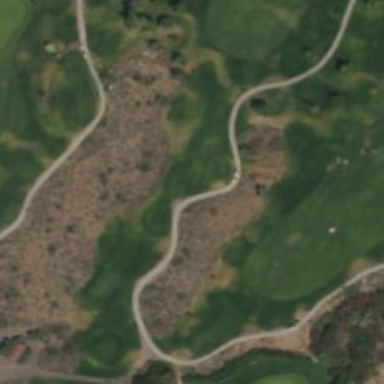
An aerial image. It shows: Service road designated as golf cart path.